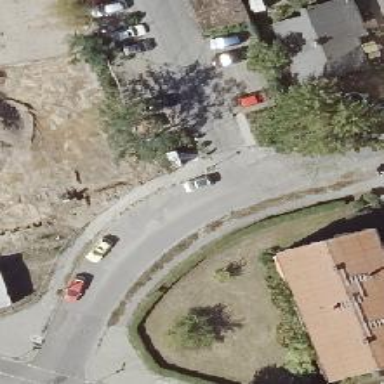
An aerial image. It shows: Sidewalk along the footway.